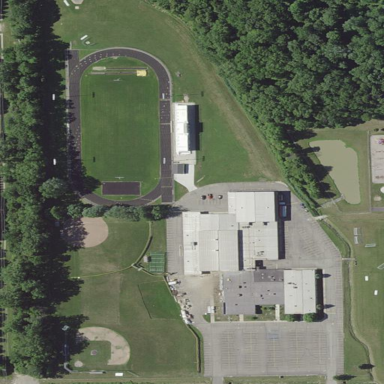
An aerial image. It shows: School.